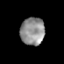
Tissue: prostate
Cell type: Epithelial cells
Senescence score: 0.3132
Nuclear area (px): 657
Mean DAPI intensity: 144.408